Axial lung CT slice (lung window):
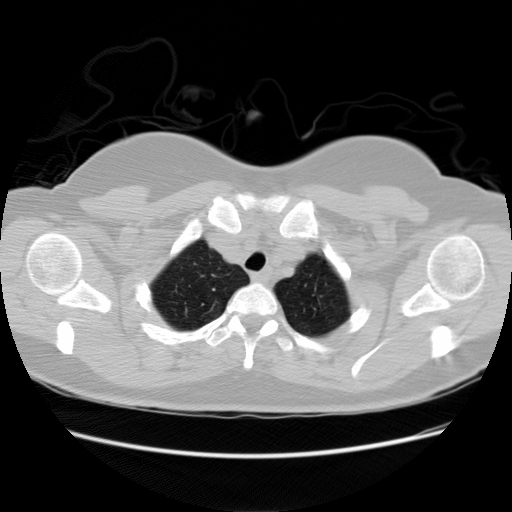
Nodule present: no